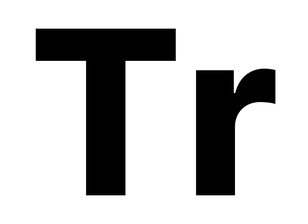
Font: Inter_ExtraBold